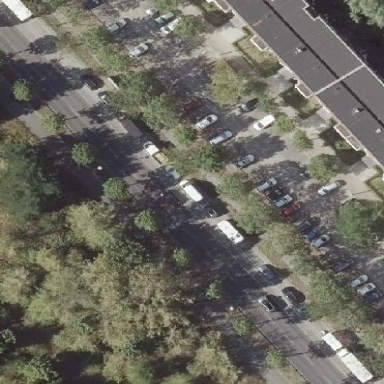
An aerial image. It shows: Street-side parking area with parallel orientation on asphalt surface.